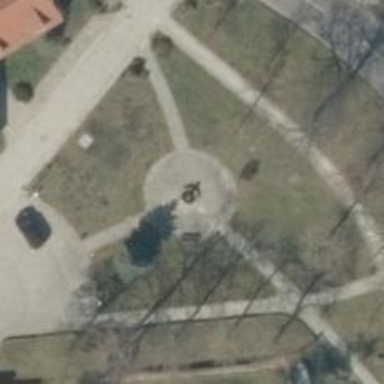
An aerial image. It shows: Beautiful fountain.